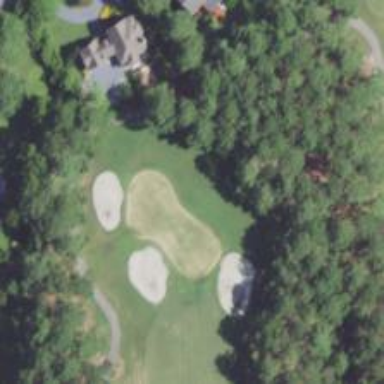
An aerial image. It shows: Grassy area designated as golf fairway.